Question: How to create new wordpress widgets for my themes ?

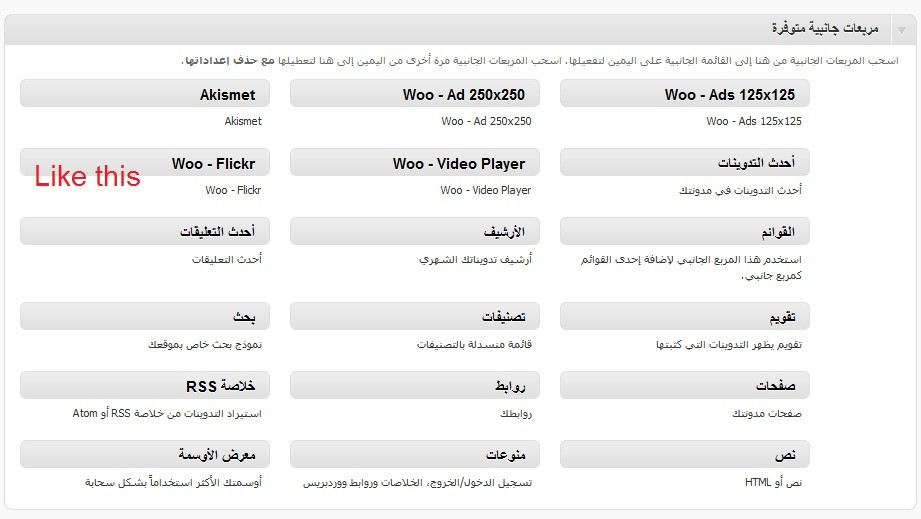
Answer: This is my favourite tutorial about that:
<URL>
I'm using it as a base to all my widgets.
Basically, the widget is a plugin, but you extend the class WP_Widget. It's quite easy, just follow that tutorial.
Also this is helpful <URL>
Good luck!